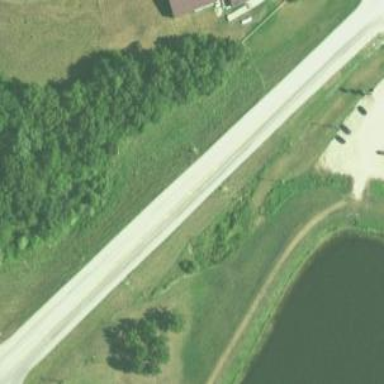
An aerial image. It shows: Asphalt road classified as primary highway.